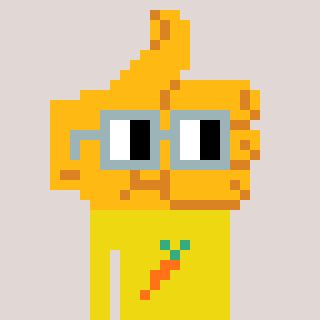
a pixel art character with square dark gray glasses, a thumbsup-shaped head and a yellow-colored body on a warm background